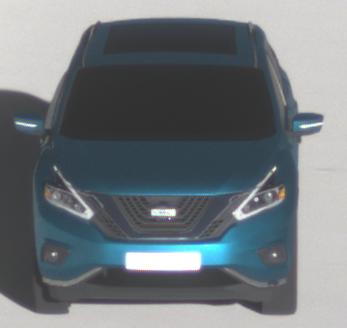
Make: Nissan
Model: Murano
Detailed model: Gen. 3 Z52
Model produced from: 2015
Doors: 5
Color: blue
Road condition: dry road
Daytime: morning or afternoon
Contrast: high contrast